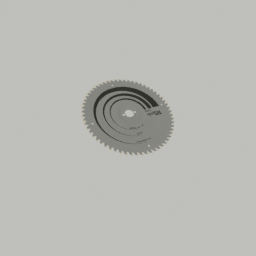
Label: mechanical